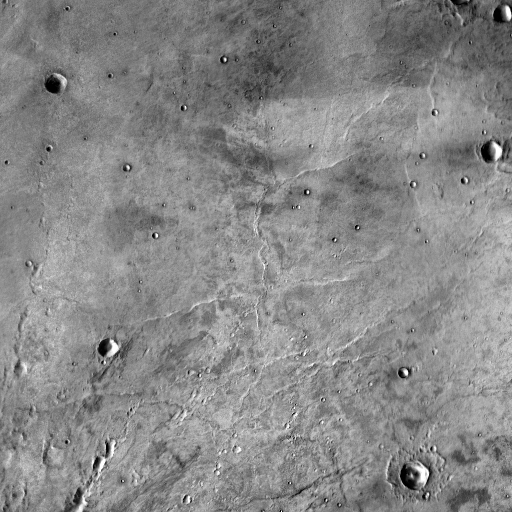
Crater classes present: Background, Other, Layered, Buried, Secondary